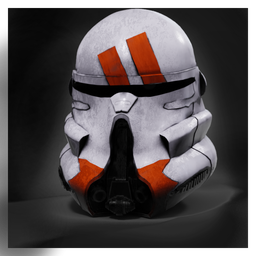
Label: people